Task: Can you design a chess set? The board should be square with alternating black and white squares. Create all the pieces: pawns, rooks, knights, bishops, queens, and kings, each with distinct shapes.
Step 1874:
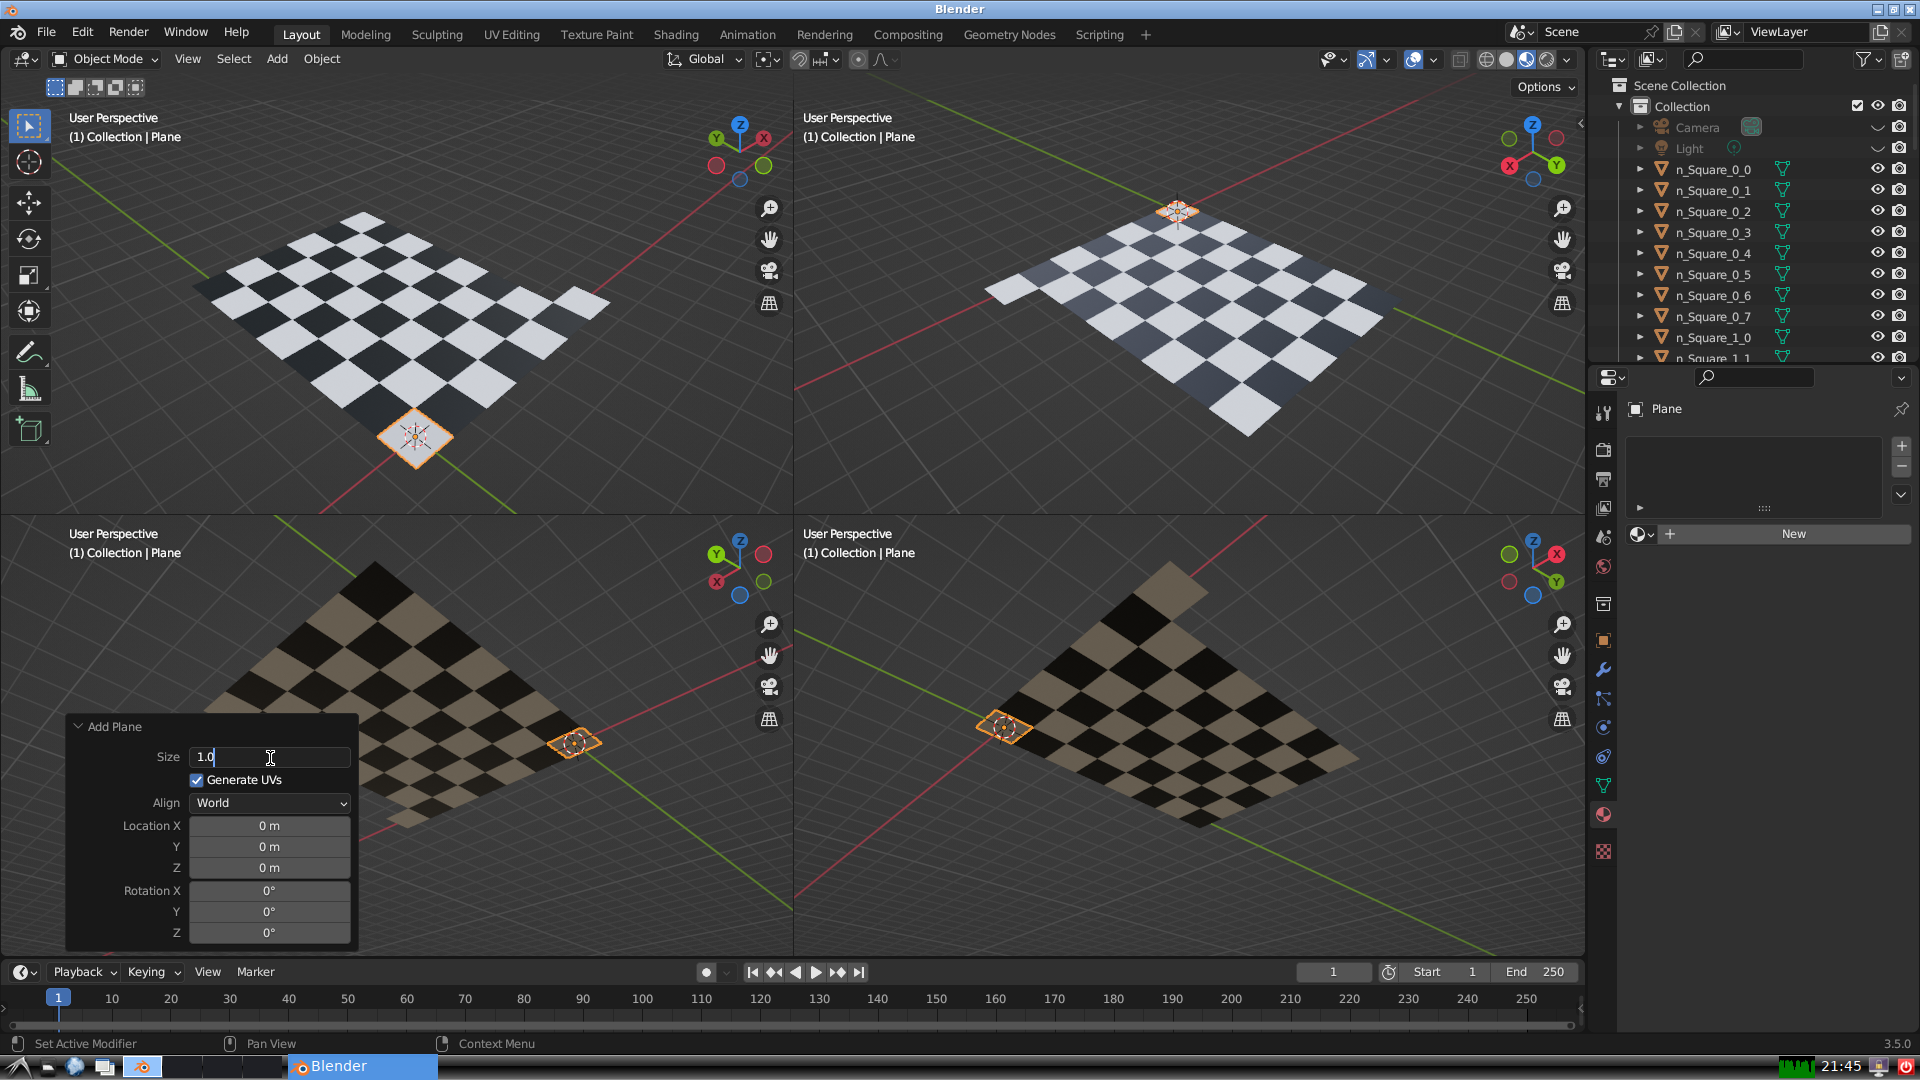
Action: {"key_press": ['Return']}